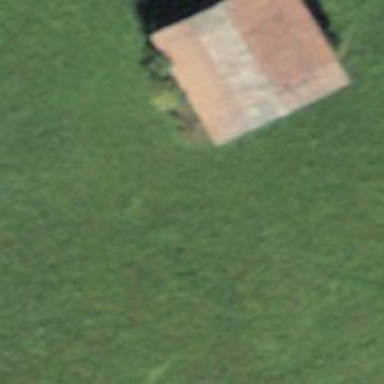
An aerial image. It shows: Rural barn.